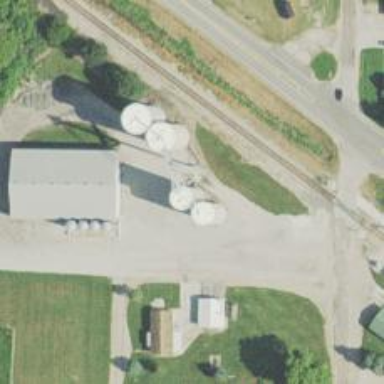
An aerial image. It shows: Silo.